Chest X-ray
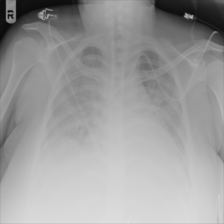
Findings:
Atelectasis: negative
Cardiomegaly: negative
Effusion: negative
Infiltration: negative
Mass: negative
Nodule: negative
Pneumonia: negative
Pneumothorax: negative
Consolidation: negative
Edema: positive
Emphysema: negative
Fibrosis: negative
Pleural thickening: negative
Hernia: negative